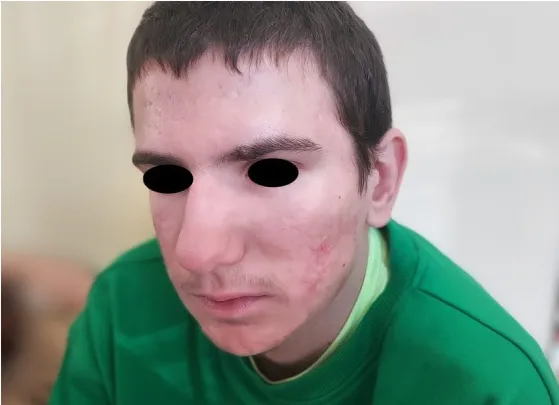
Patient's face after treatment with isotretinoin and prednisone showing marked improvement.
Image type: medical_photograph (oral_photograph)